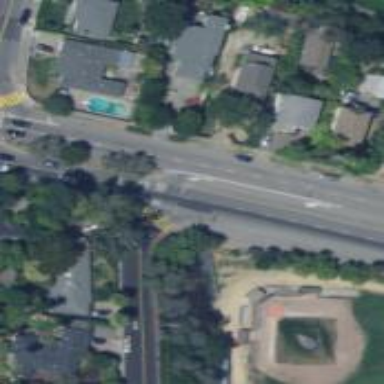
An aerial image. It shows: Asphalt road with primary link designation.